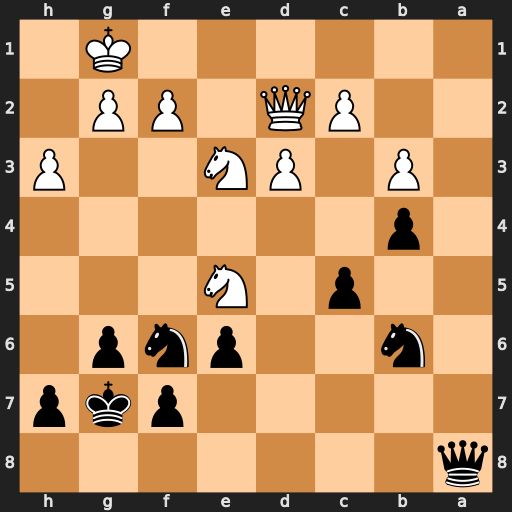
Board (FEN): q7/5pkp/1n2pnp1/2p1N3/1p6/1P1PN2P/2PQ1PP1/6K1
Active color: b
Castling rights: -
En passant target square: -
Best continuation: Qa1+ Nf1 Qxe5